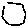
Label: hexagon